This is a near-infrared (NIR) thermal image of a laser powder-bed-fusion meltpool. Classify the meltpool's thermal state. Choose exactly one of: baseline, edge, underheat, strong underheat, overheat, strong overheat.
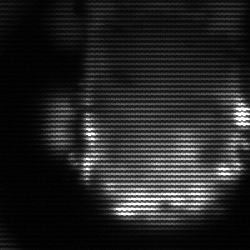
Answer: baseline